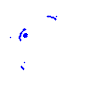
Particle: electron